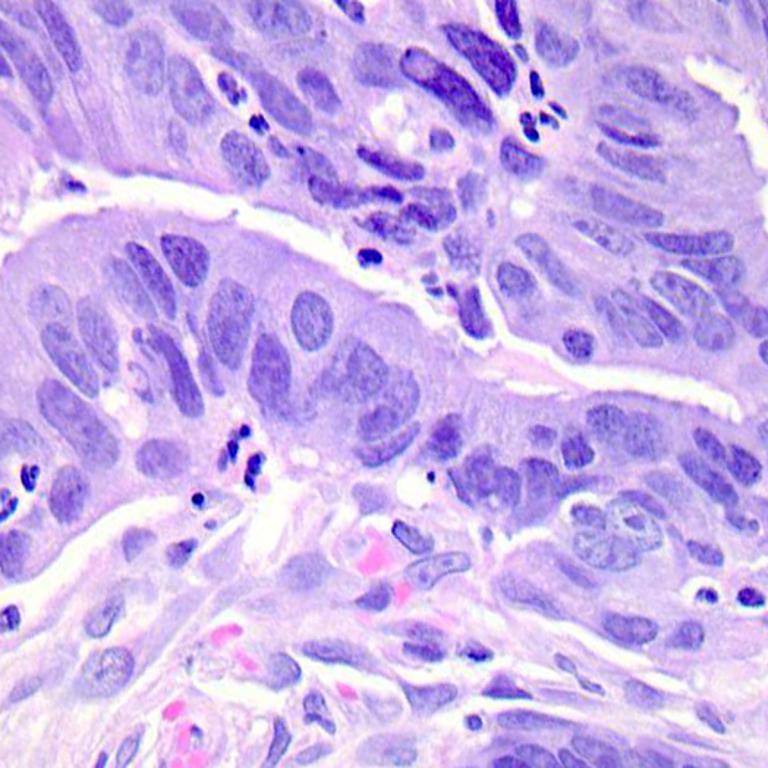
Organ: colon
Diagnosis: adenocarcinomas